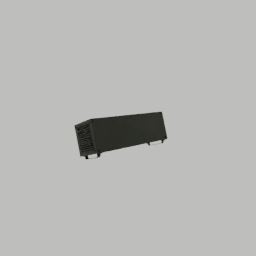
Label: electronics